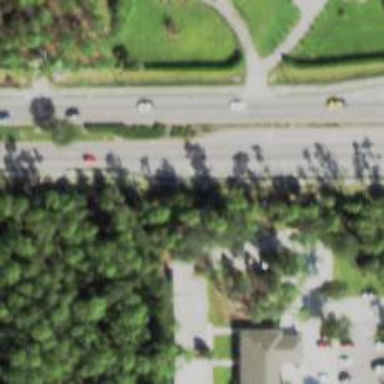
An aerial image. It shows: Secondary road with asphalt surface and separate sidewalk.